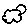
Label: cloud